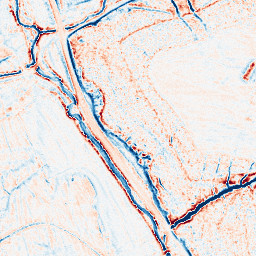
Category: edge_preserving
Decomposition family: anisotropic_diffusion
Decomposition parameters: iterations: 10
kappa: 30
gamma: 0.2
Upsampling method: bicubic_3x
Upsampling parameters: scale: 3
Upsampling scale: 3